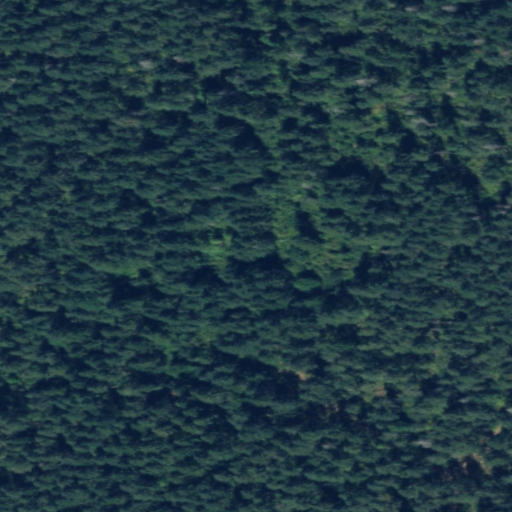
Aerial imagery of mountain in Washington named Carson Hill containing evergreen forest, mixed forest, and open development